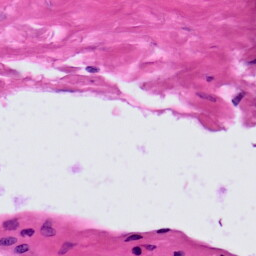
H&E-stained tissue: Prostate